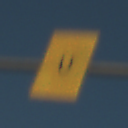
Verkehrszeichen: AnkuendigungOderFortsetzungUmleitungOhnePfeilsymbol
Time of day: SunriseSunset
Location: Outdoor (Beach)
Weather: Clear
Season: NotSpecified
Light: Natural